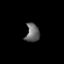
Tissue: skin
Cell type: Epithelial cells
Senescence score: 0.2411
Nuclear area (px): 252
Mean DAPI intensity: 101.69